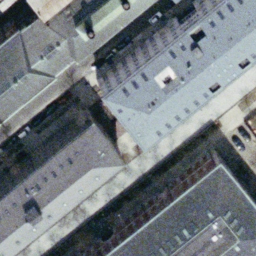
Label: buildings